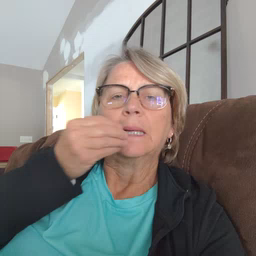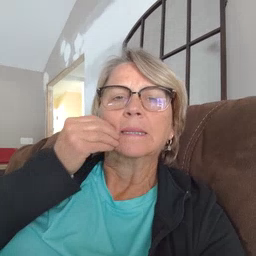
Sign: kiss